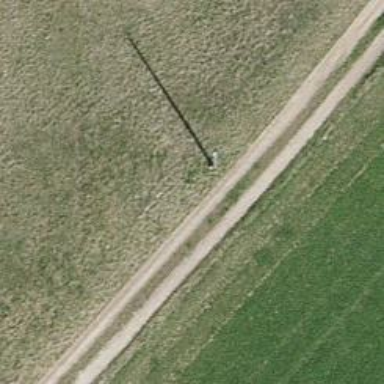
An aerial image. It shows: Minor power line.